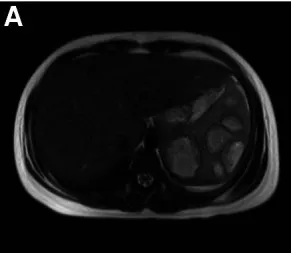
Contrast-enhanced MRI. (A): Splenomegaly with up to 7 abscesses in the same axial plane.
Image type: radiology (mri)